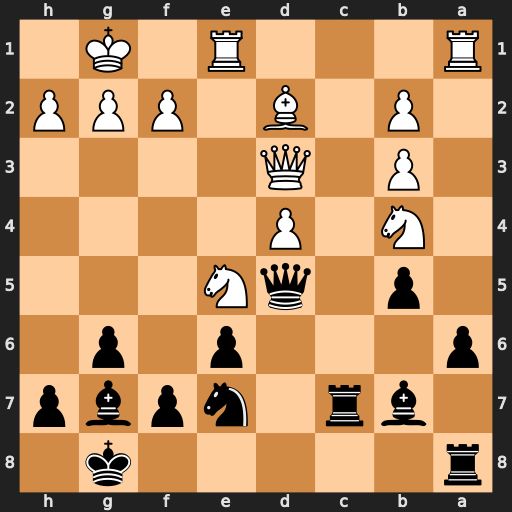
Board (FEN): r5k1/1br1npbp/p3p1p1/1p1qN3/1N1P4/1P1Q4/1P1B1PPP/R3R1K1
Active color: b
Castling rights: -
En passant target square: -
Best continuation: Qxg2#